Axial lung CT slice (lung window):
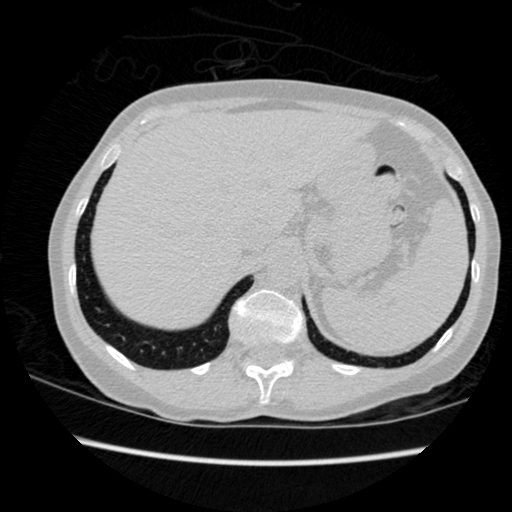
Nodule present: no